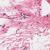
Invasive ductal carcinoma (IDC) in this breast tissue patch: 0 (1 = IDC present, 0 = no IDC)